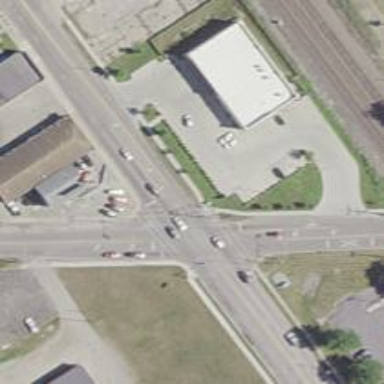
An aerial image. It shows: Marked crossing on the road.